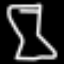
Label: hourglass